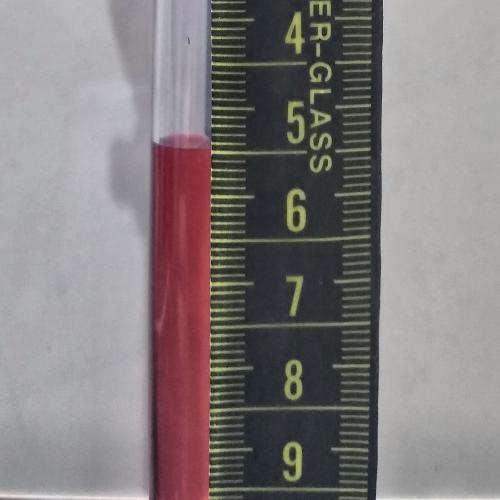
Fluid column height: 5.5 cm